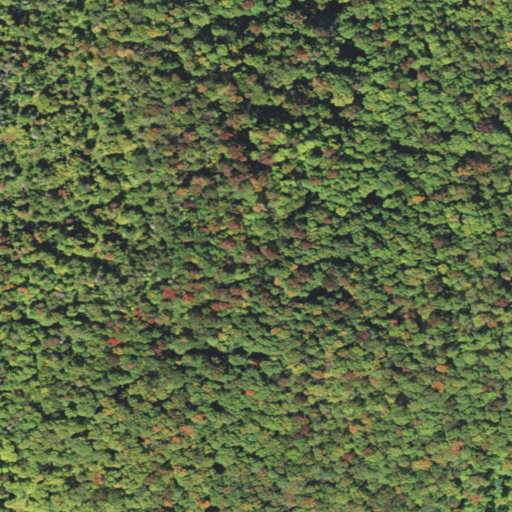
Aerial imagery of mountain in Vermont named Baldwin Hill containing deciduous forest, mixed forest, and evergreen forest